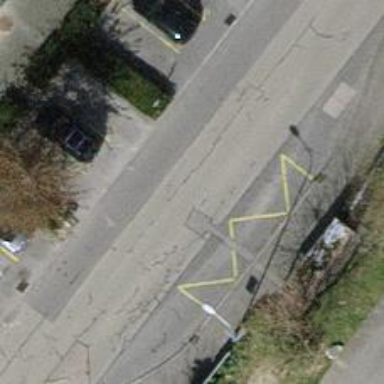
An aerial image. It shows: Public transport stop position.